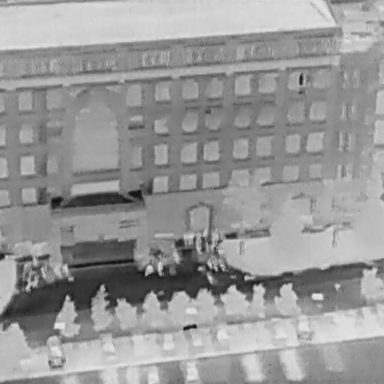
There are seven Cars in the infrared image.